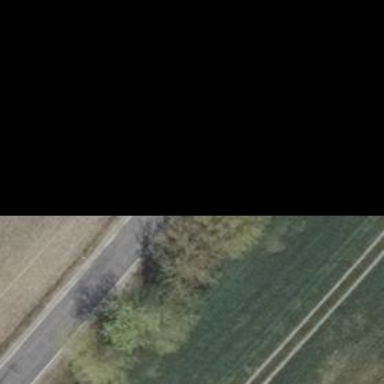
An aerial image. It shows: Tertiary road.